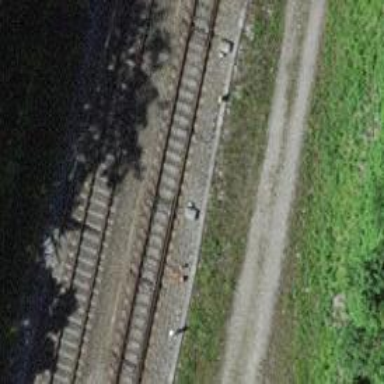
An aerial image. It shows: Railway switch.